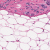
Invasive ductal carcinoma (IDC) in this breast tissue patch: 0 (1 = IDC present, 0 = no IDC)